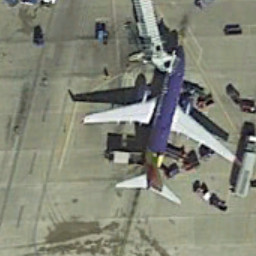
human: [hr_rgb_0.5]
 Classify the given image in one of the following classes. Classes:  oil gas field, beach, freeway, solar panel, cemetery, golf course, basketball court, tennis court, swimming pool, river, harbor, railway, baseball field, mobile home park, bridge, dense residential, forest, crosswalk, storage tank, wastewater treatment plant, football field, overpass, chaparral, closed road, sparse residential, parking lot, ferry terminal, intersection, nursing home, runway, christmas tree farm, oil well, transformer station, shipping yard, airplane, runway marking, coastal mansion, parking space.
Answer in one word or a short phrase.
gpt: airplane